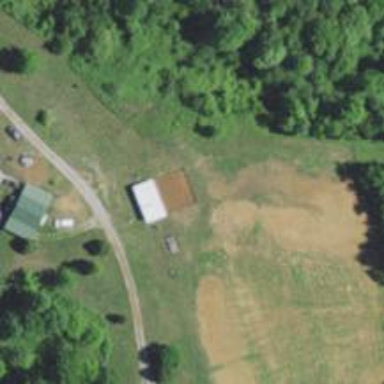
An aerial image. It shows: Animal shelter.